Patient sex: F
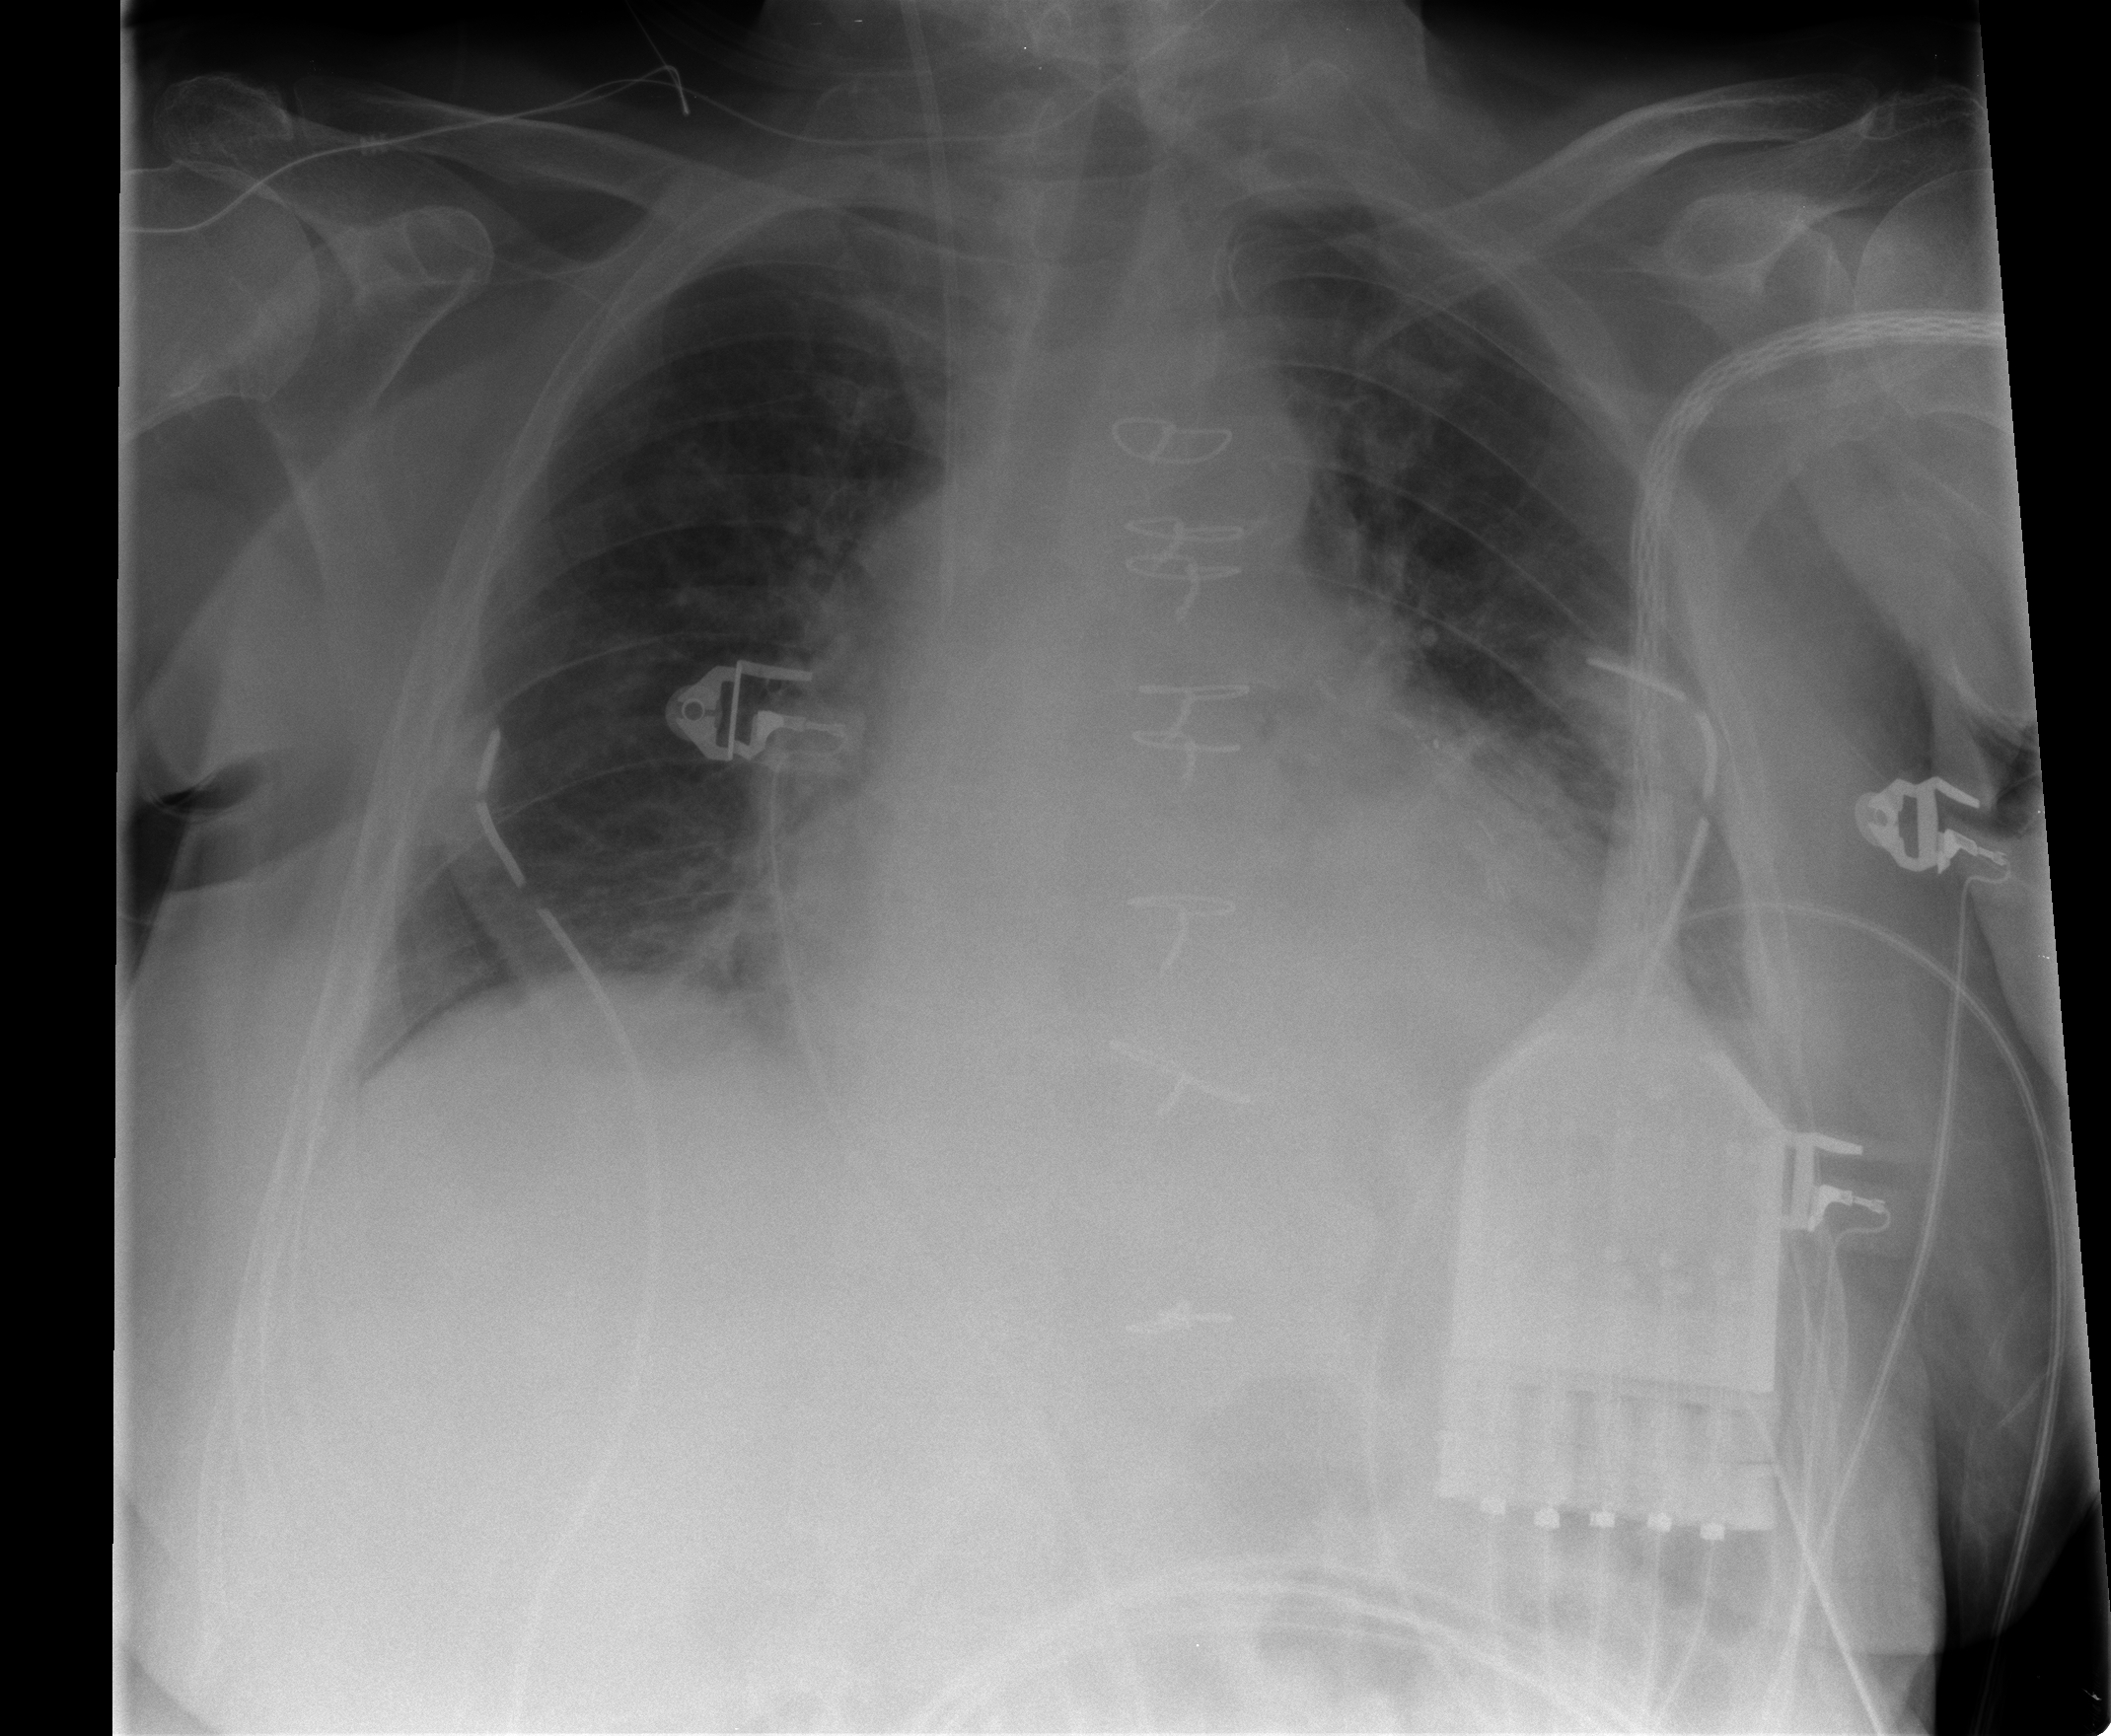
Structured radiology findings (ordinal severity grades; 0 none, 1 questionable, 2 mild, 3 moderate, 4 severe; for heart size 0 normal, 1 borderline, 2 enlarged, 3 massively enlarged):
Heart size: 2
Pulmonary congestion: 2
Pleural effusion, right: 0
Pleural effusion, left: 2
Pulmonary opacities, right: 0
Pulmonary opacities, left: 1
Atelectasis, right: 2
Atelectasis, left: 2